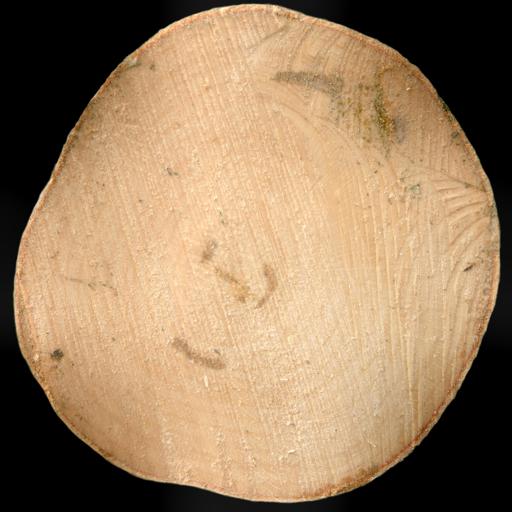
Tags: end log tree wood wooden